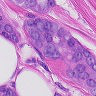
Metastatic tissue present: yes